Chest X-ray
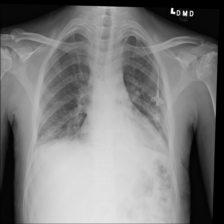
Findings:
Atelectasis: negative
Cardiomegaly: negative
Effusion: negative
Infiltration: positive
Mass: negative
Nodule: negative
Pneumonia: negative
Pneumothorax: negative
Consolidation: negative
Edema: negative
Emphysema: negative
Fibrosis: negative
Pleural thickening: negative
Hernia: negative